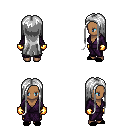
a pixel art fantasy rpg character, female body template, human, dark skin, purple robe, gold greaves, white extra-long hairstyle, gold gloves, black slippers, four views (front, back, left, right), 2x2 character sprite sheet, small pixel art, hard edges, no anti-aliasing